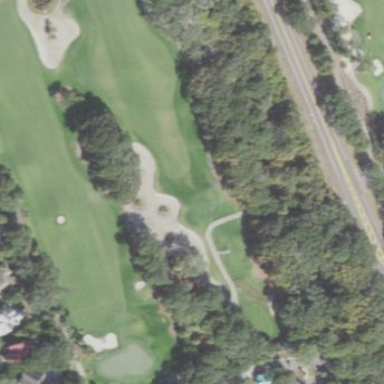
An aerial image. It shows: Sand bunker on golf course.